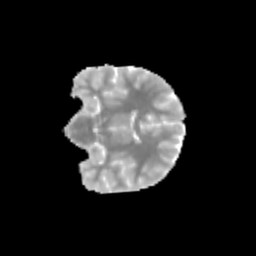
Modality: MD
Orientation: coronal
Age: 11
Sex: female
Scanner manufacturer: siemens
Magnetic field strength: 3 T
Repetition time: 3.8 s
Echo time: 0.07 s